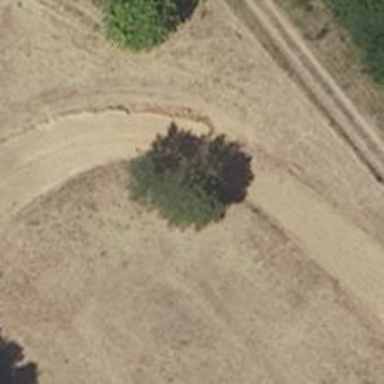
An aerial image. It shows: Deciduous tree with broadleaved leaves.